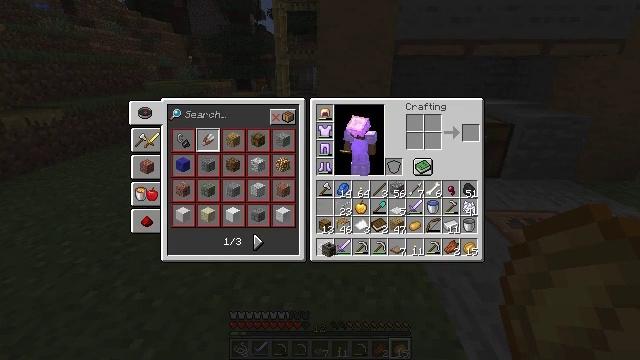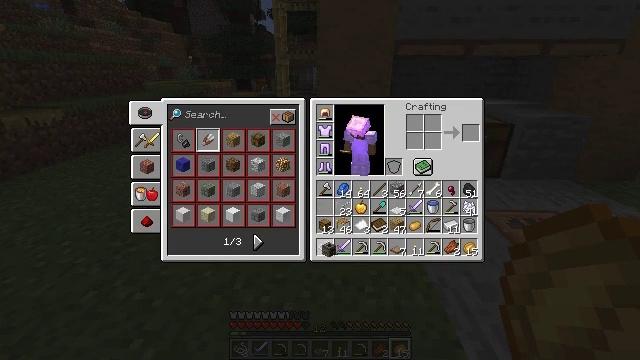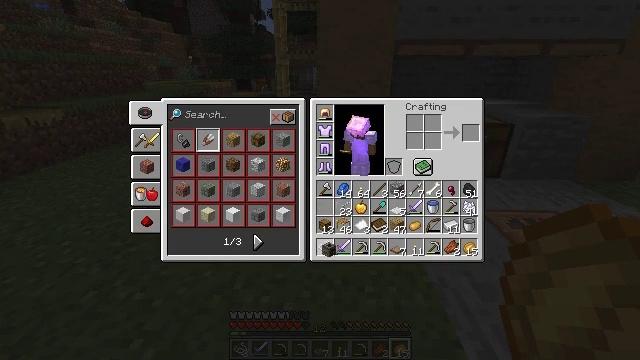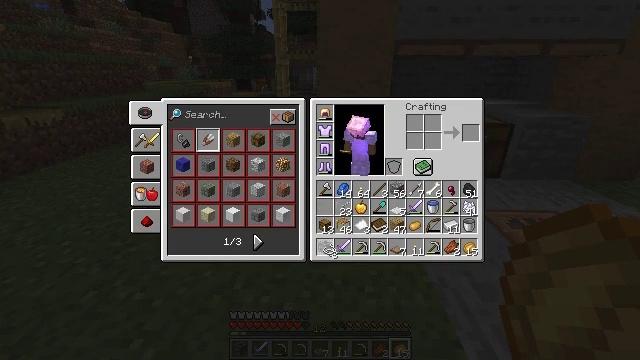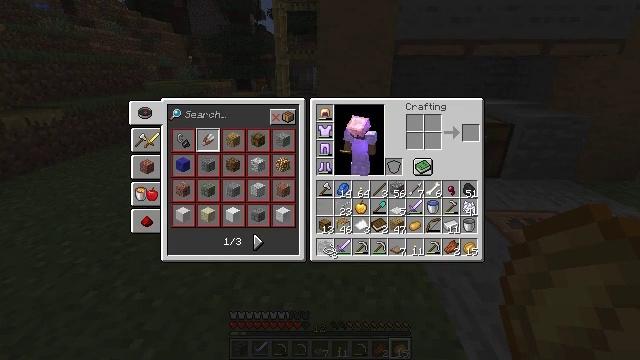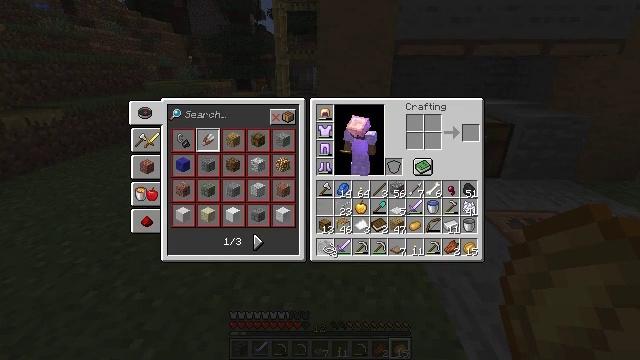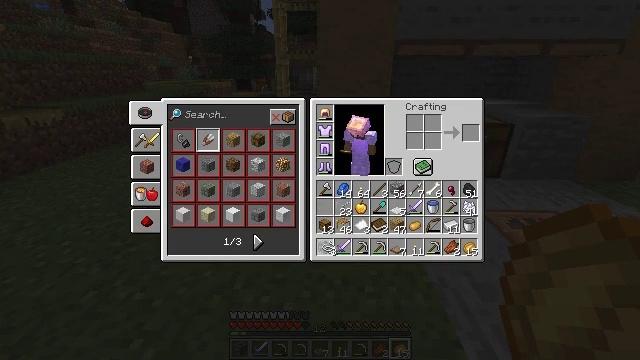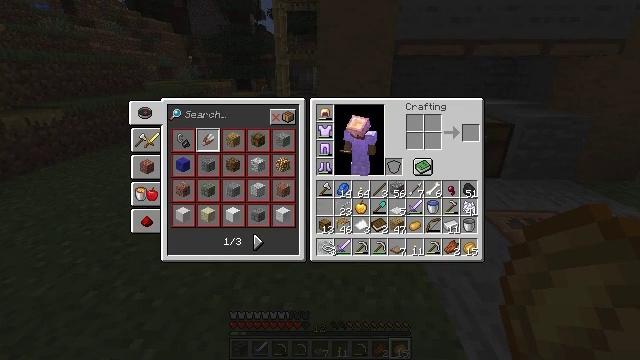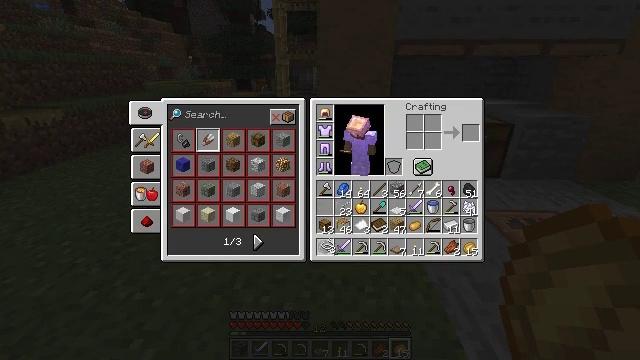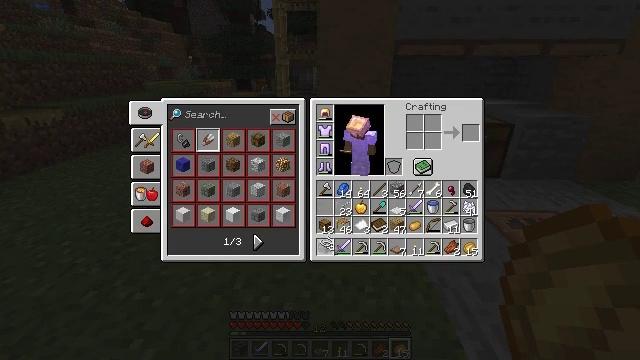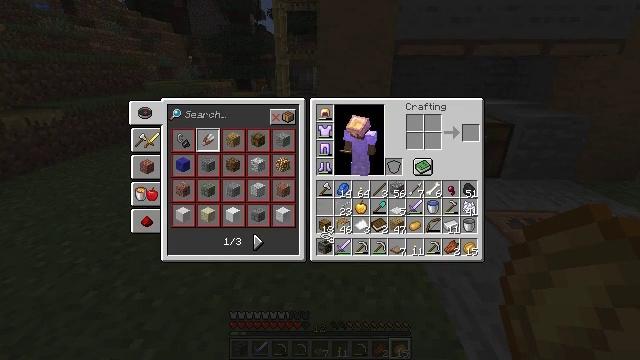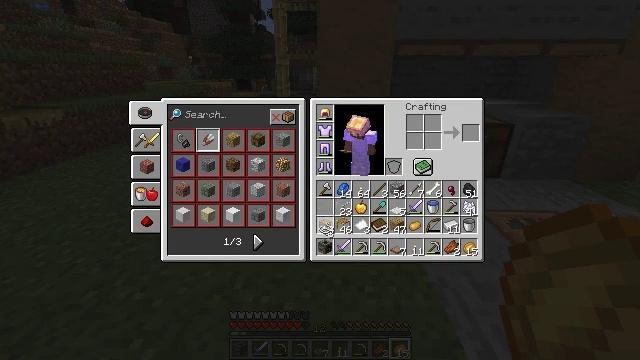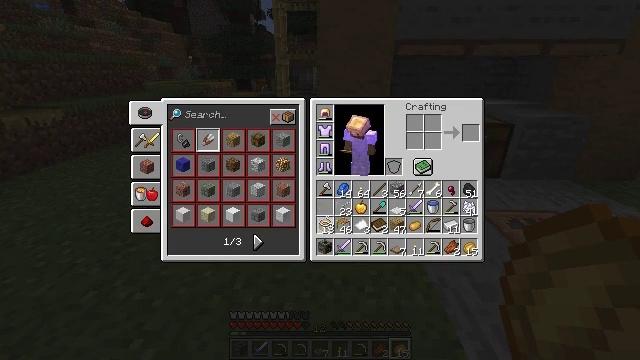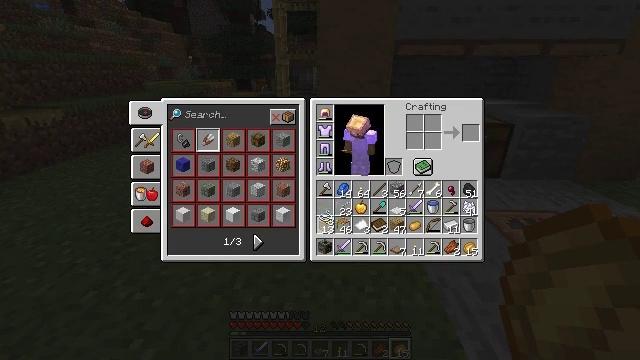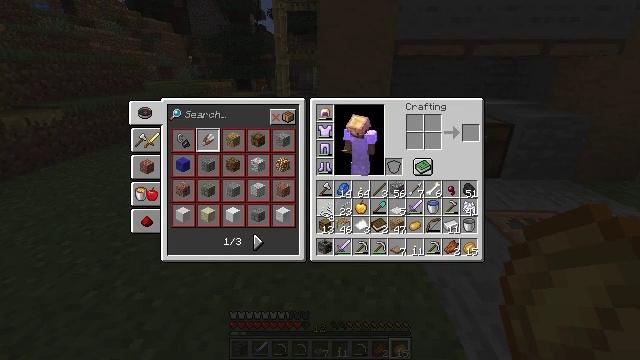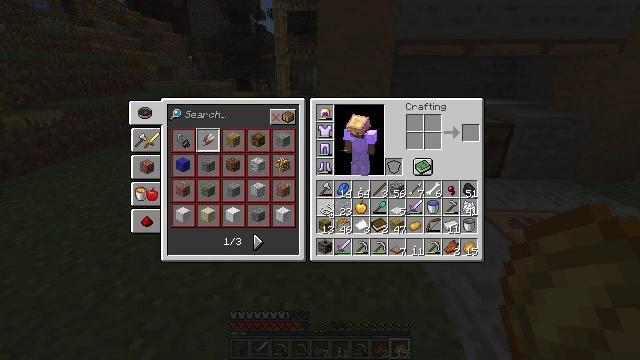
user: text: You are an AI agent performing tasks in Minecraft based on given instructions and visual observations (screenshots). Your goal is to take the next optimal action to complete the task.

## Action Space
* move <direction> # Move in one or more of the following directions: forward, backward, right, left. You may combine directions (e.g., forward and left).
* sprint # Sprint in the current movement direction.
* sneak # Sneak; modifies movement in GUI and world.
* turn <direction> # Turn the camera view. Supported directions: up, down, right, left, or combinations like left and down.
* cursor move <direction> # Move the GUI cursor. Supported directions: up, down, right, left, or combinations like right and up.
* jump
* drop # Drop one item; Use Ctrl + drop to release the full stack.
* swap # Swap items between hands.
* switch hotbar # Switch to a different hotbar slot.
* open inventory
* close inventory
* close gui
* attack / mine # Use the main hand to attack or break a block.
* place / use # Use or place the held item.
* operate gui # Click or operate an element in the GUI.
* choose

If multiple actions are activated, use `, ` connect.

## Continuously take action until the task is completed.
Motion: motion action
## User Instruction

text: Break the stripped jungle log.
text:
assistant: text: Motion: operate gui
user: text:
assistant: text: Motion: operate gui
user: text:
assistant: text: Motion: no_op
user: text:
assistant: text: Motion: no_op
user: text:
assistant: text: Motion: no_op
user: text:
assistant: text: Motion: no_op
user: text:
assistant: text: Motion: no_op
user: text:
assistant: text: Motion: no_op
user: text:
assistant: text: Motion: no_op
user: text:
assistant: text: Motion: no_op
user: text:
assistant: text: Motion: no_op
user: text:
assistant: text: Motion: cursor move up
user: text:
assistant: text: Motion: no_op
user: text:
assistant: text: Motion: no_op
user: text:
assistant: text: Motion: no_op
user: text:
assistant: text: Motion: no_op
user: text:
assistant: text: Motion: no_op
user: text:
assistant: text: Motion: operate gui
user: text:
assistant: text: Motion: operate gui
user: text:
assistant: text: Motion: operate gui
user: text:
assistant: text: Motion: no_op
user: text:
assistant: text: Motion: no_op
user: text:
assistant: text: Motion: no_op
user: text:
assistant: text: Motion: no_op
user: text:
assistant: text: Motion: no_op
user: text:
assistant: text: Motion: no_op
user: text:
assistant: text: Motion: no_op
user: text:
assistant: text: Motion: no_op
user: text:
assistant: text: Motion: no_op
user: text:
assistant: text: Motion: no_op